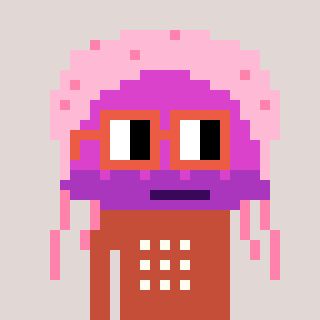
a pixel art character with square orange glasses, a jellyfish-shaped head and a rust-colored body on a warm background